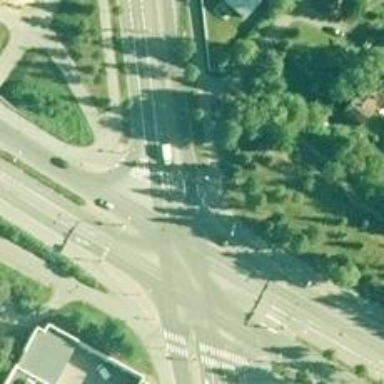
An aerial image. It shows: Cycleway.